Aerial crown-view tile of a tropical tree (Barro Colorado Island, Panama), acquired 20250414:
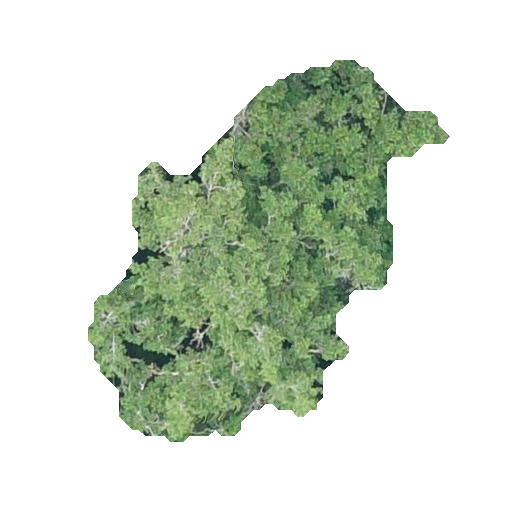
Species: Brosimum alicastrum
GBIF accepted scientific name: Brosimum alicastrum
Crown area: 115.452 m²